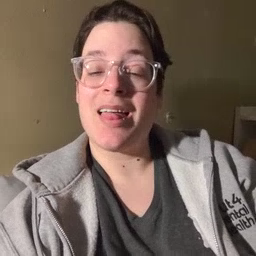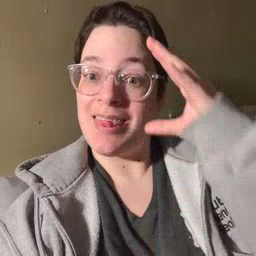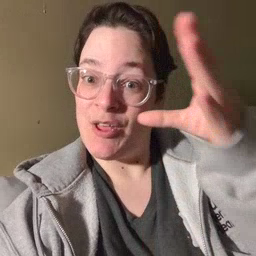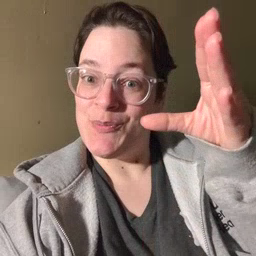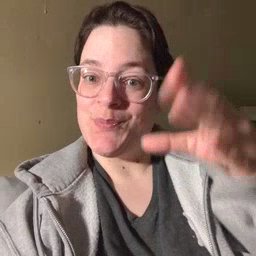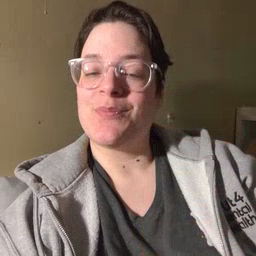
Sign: hello